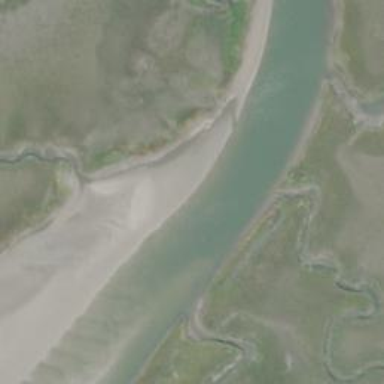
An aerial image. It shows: The image shows tidal environment.